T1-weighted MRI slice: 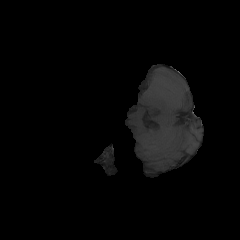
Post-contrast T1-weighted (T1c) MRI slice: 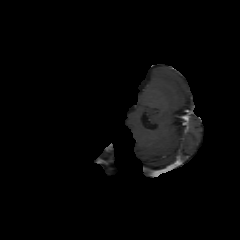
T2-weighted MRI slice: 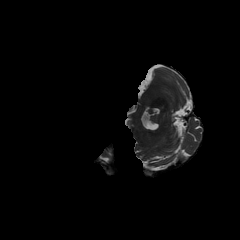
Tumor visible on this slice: no